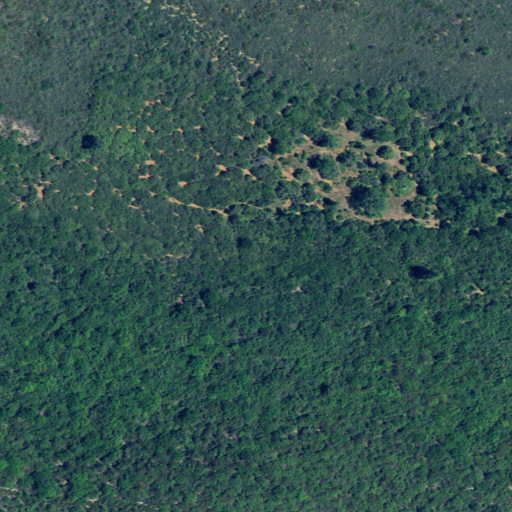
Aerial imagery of plain(s) in California named Plum Flat containing mixed forest, evergreen forest, and shrub